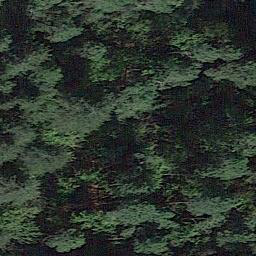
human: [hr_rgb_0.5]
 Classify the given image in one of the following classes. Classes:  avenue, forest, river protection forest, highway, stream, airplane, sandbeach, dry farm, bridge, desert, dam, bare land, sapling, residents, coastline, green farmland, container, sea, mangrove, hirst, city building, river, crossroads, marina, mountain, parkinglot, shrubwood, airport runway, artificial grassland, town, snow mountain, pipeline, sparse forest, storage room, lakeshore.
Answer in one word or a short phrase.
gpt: forest